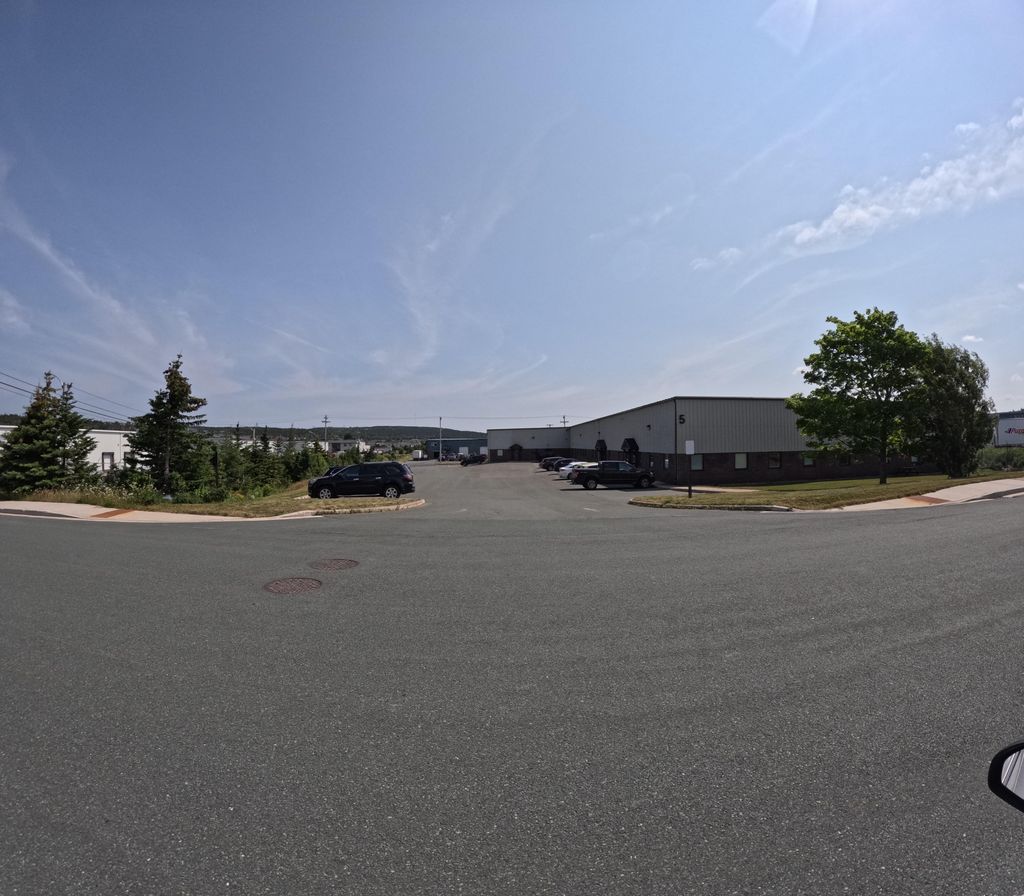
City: st_johns